Question: In the following image, I've outlined 3 things in red, the first is the the title of a box with the words ''Final Fantasy IV'', the second box is ''Sonic Chronicles: The Dark Brotherhood', and the third is the css styling of the title as displayed by Chrome.
My issue is that in the first box, labeled ''Final Fantasy IV'', you can see it looks ok, and there's no overlapping, in the second box however, you can see some font overlapping. What's some CSS magic I can do to fix this?
Thank you.

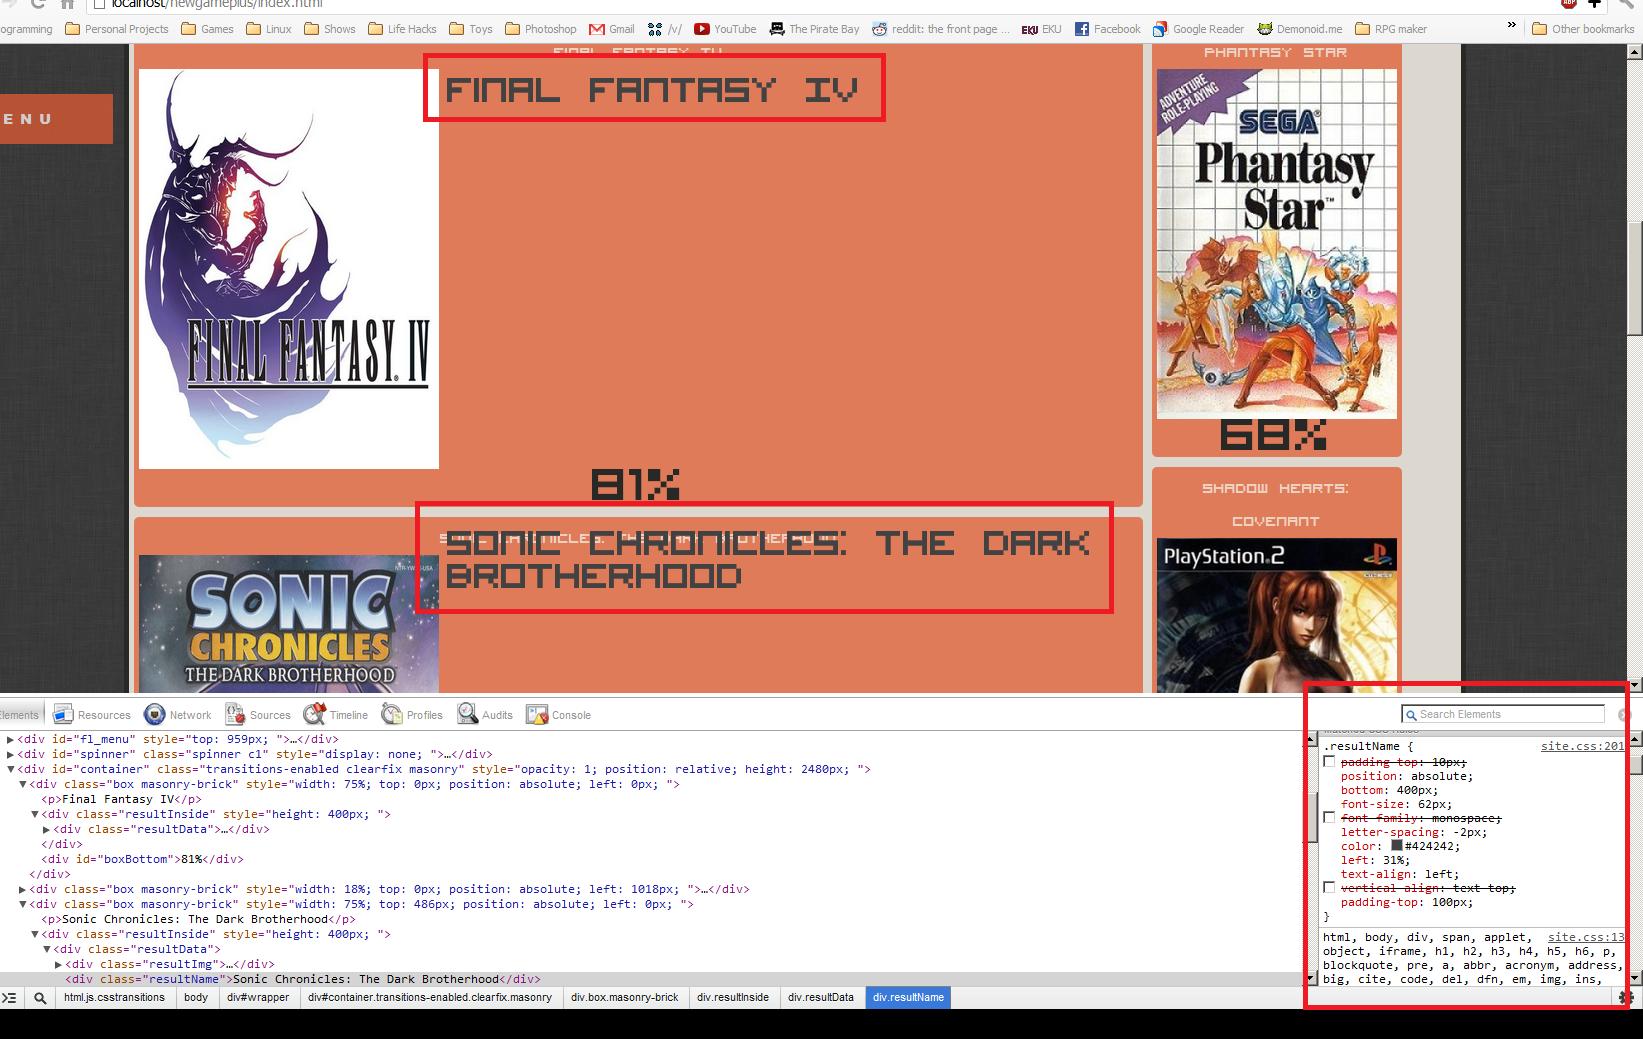
Answer: > What's some CSS magic I can do to fix this?
CSS Magic:
'''
position: relative;
'''
CSS 'position' documentation:
<URL>